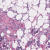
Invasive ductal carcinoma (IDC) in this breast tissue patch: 1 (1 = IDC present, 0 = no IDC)